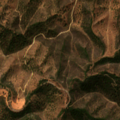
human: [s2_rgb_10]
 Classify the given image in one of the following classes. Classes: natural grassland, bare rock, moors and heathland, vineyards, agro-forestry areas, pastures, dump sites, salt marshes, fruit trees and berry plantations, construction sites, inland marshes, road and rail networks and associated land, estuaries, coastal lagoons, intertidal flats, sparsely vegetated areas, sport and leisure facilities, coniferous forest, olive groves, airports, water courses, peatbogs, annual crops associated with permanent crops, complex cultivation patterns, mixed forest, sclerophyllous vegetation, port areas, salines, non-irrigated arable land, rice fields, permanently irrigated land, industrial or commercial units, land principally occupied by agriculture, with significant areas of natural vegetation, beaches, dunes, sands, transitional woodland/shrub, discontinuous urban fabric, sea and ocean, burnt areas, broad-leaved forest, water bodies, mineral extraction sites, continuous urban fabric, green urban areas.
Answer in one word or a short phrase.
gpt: broad-leaved forest, transitional woodland/shrub